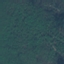
Land use / land cover class: Forest